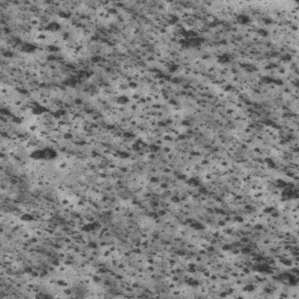
Label: frost